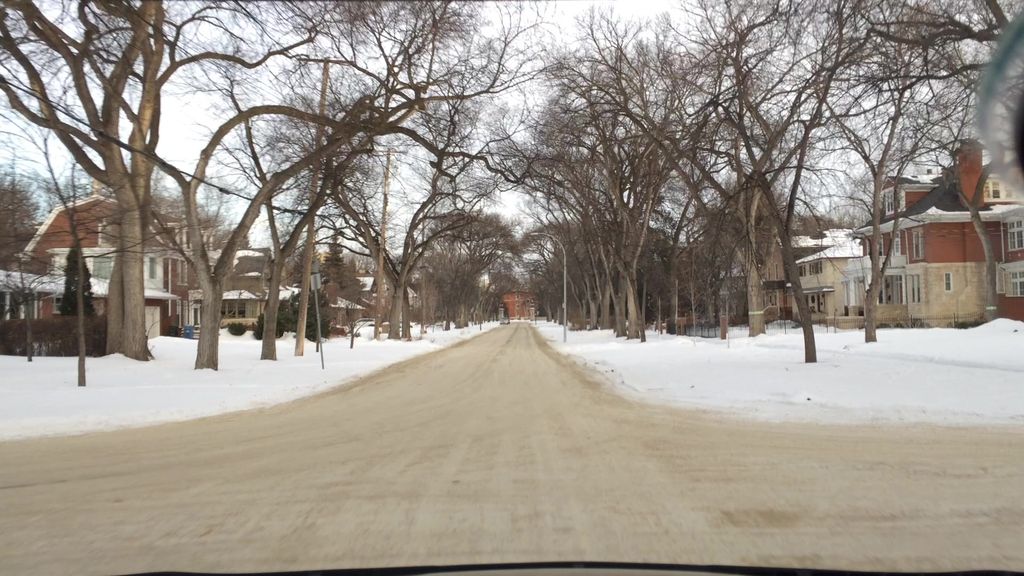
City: winnipeg